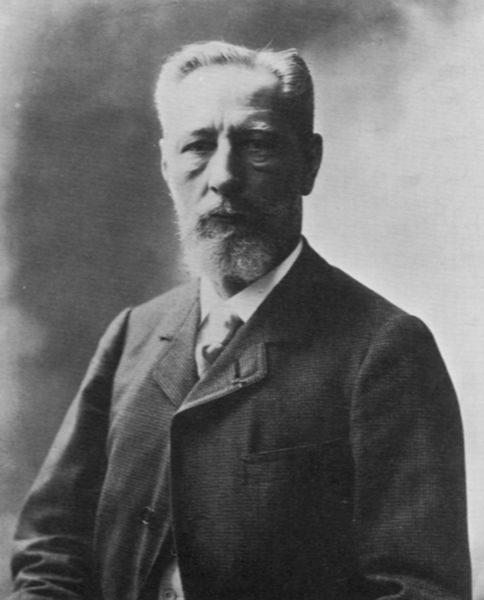
Titel: Eugène Vicomte de Vogué (1848-1910), Schriftsteller und Diplomat
Künstler: Atelier Nadar
Institution: unbekannt
Schlagwörter: dunkel, mann, schatten, weiß, grau, haar, hintergrund, licht, mund, nase, ohr, schwarz, stirn, zimmer, blick, alt, anzug, bart, hemd, jacke, wand, arm, augen, falten, kragen, ärmel, herr, portrait, porträt, haare, knopf, scheitel, krawatte, ernst, knopfloch, oberkörper, revers, tränensäcke, foto, fotografie, schwarz-weiss, augenringe, proträt, tasche, her, brusttasche